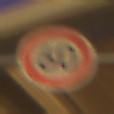
Verkehrszeichen: Geschwindigkeit60
Umgebung: Outdoor, Urban
Tageszeit: Night
Wetter: Clear
Licht: Artificial
Jahreszeit: NotSpecified
Kontrast: HighContrast